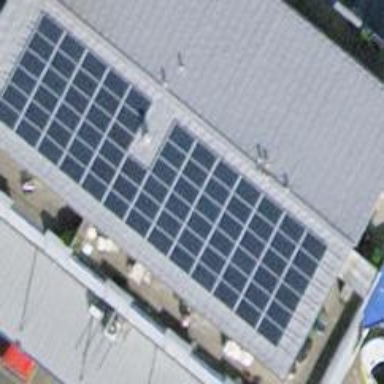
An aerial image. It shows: Small solar photovoltaic panel generator installed on roof.